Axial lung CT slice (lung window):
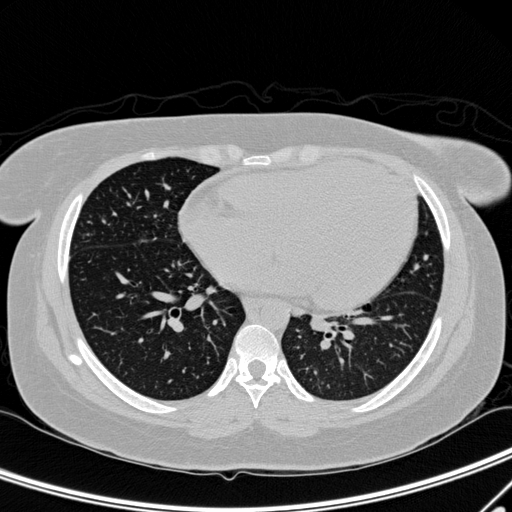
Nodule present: no